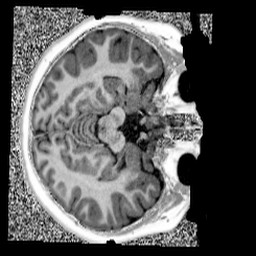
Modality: UNIT1
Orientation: axial
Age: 10
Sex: female
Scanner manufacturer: siemens
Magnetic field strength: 3 T
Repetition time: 4 s
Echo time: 0.00299 s